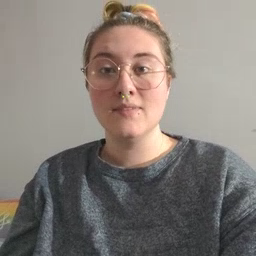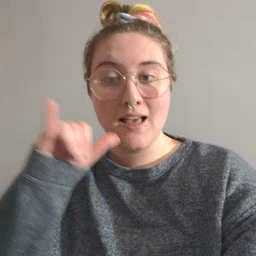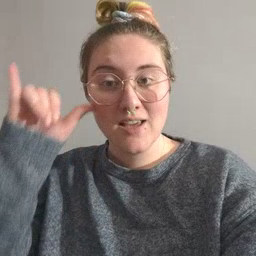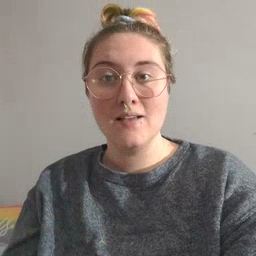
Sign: yesterday